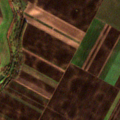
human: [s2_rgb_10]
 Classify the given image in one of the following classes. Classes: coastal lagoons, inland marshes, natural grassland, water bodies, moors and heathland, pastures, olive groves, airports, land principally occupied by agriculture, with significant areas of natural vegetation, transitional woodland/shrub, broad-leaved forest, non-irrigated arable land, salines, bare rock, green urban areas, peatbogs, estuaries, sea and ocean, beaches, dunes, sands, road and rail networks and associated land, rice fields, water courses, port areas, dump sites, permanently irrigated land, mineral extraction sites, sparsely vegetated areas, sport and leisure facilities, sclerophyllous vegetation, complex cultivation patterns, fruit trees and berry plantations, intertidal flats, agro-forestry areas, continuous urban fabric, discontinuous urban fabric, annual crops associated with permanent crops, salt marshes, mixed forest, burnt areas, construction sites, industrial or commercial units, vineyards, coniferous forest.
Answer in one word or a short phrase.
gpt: non-irrigated arable land, transitional woodland/shrub